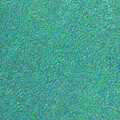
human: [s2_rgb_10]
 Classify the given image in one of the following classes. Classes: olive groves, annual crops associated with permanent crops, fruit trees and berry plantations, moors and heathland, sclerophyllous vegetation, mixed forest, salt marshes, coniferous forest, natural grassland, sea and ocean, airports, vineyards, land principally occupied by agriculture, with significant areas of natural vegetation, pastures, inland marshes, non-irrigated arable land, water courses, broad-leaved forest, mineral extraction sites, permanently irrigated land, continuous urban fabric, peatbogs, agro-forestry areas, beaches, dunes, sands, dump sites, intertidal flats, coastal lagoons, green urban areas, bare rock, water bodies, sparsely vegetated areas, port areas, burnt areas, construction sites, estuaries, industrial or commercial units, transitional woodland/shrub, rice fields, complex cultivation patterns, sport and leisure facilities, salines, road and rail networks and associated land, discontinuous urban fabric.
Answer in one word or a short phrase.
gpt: sea and ocean